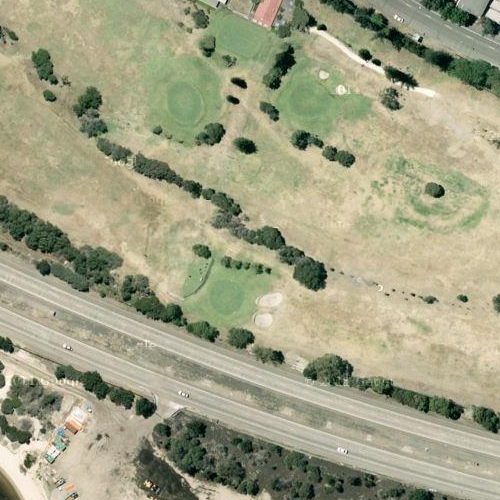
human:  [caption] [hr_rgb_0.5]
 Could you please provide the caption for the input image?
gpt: There is a meadow with scattered bushes and some houses on it .

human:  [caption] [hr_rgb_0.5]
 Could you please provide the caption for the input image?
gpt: Some green bushes on the meadow while a highway passed by .

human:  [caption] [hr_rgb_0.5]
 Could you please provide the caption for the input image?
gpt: A meadow with some green bushes on it while some houses beside .

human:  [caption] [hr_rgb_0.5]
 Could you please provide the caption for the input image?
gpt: A meadow with some green bushes on it while a highway passed by .

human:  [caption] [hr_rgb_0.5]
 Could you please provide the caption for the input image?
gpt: Some green bushes on the meadow with some houses and a highway beside .